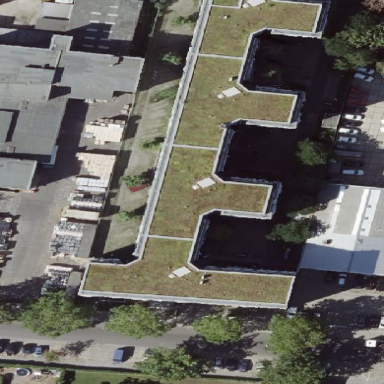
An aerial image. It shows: Office building with flat roof.